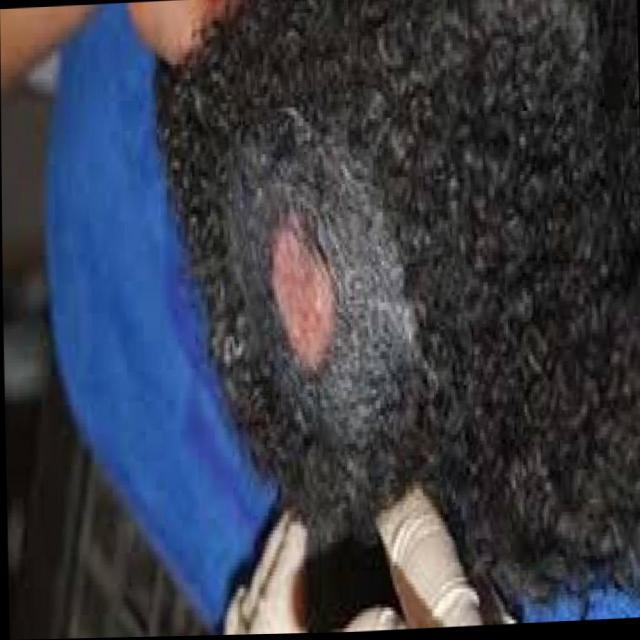
Canine dermatitis — inflammation of the skin presenting with erythema, pruritus, papules, and excoriation. May be allergic, contact, or atopic in origin.